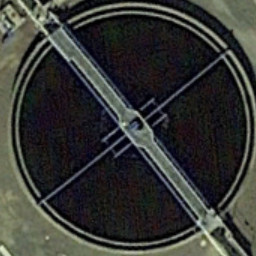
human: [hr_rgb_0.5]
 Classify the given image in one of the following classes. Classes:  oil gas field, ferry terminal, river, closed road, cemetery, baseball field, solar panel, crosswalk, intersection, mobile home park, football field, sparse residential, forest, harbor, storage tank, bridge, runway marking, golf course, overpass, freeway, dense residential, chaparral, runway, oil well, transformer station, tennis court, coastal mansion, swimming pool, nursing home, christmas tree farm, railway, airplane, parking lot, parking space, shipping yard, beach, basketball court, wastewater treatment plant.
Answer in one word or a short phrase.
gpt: wastewater treatment plant